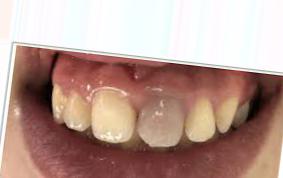
Condition: Tooth Discoloration